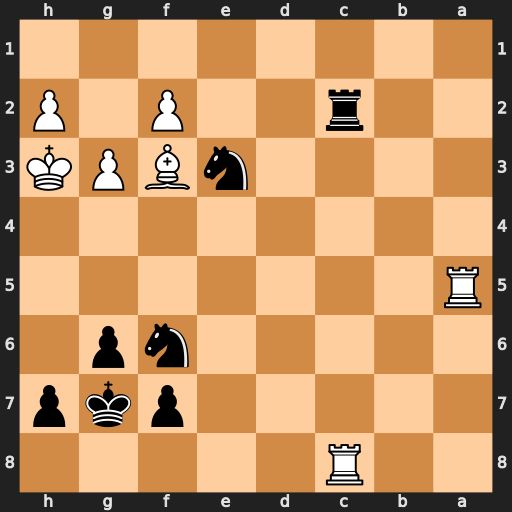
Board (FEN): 2R5/5pkp/5np1/R7/8/4nBPK/2r2P1P/8
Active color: b
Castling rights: -
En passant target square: -
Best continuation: Rxf2 Rc3 Rxf3 Rxe3 Rxe3